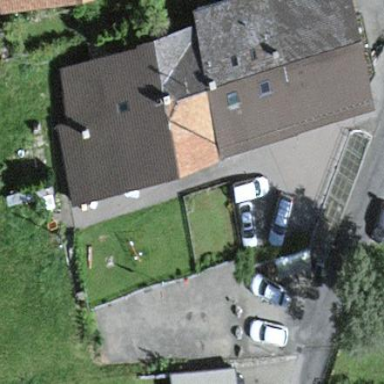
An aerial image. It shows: Garage.